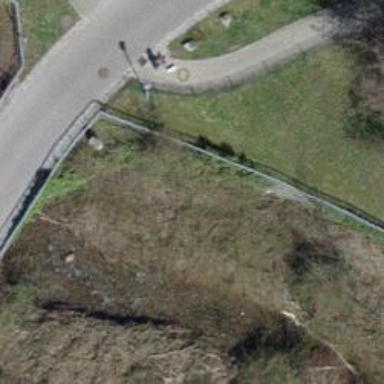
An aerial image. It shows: Brown bench in the vicinity.